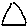
Label: triangle